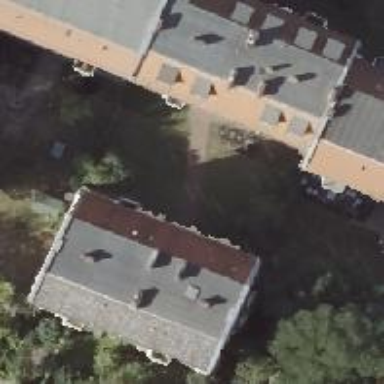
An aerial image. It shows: Residential building with white double saltbox roof shape.